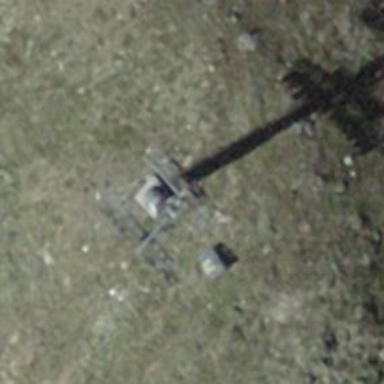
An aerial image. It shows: Pylon used for aerialway.